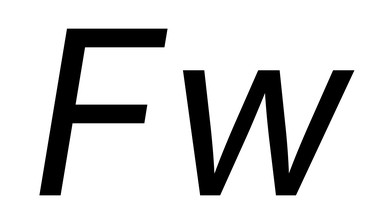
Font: Inter-Italic_Italic